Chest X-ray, PA view. Patient: 40 years old, sex M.
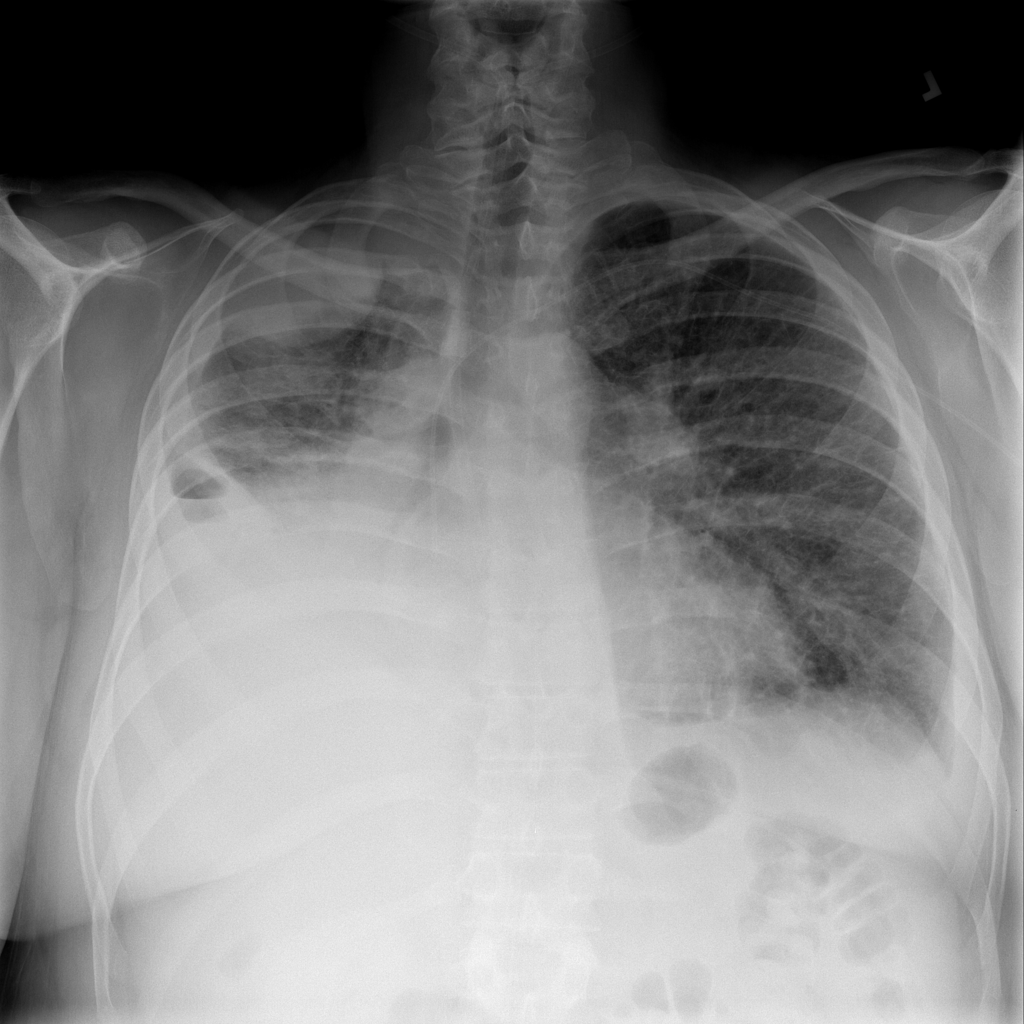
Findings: Effusion, Mass